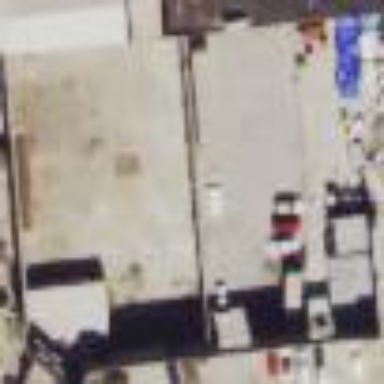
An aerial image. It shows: Industrial building.